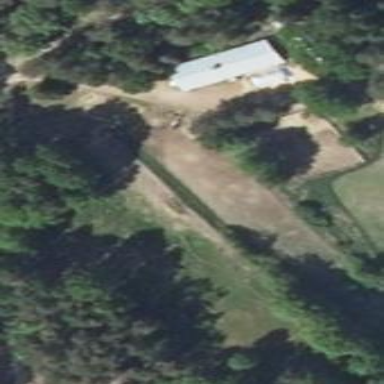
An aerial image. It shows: Farmyard area.